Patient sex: F
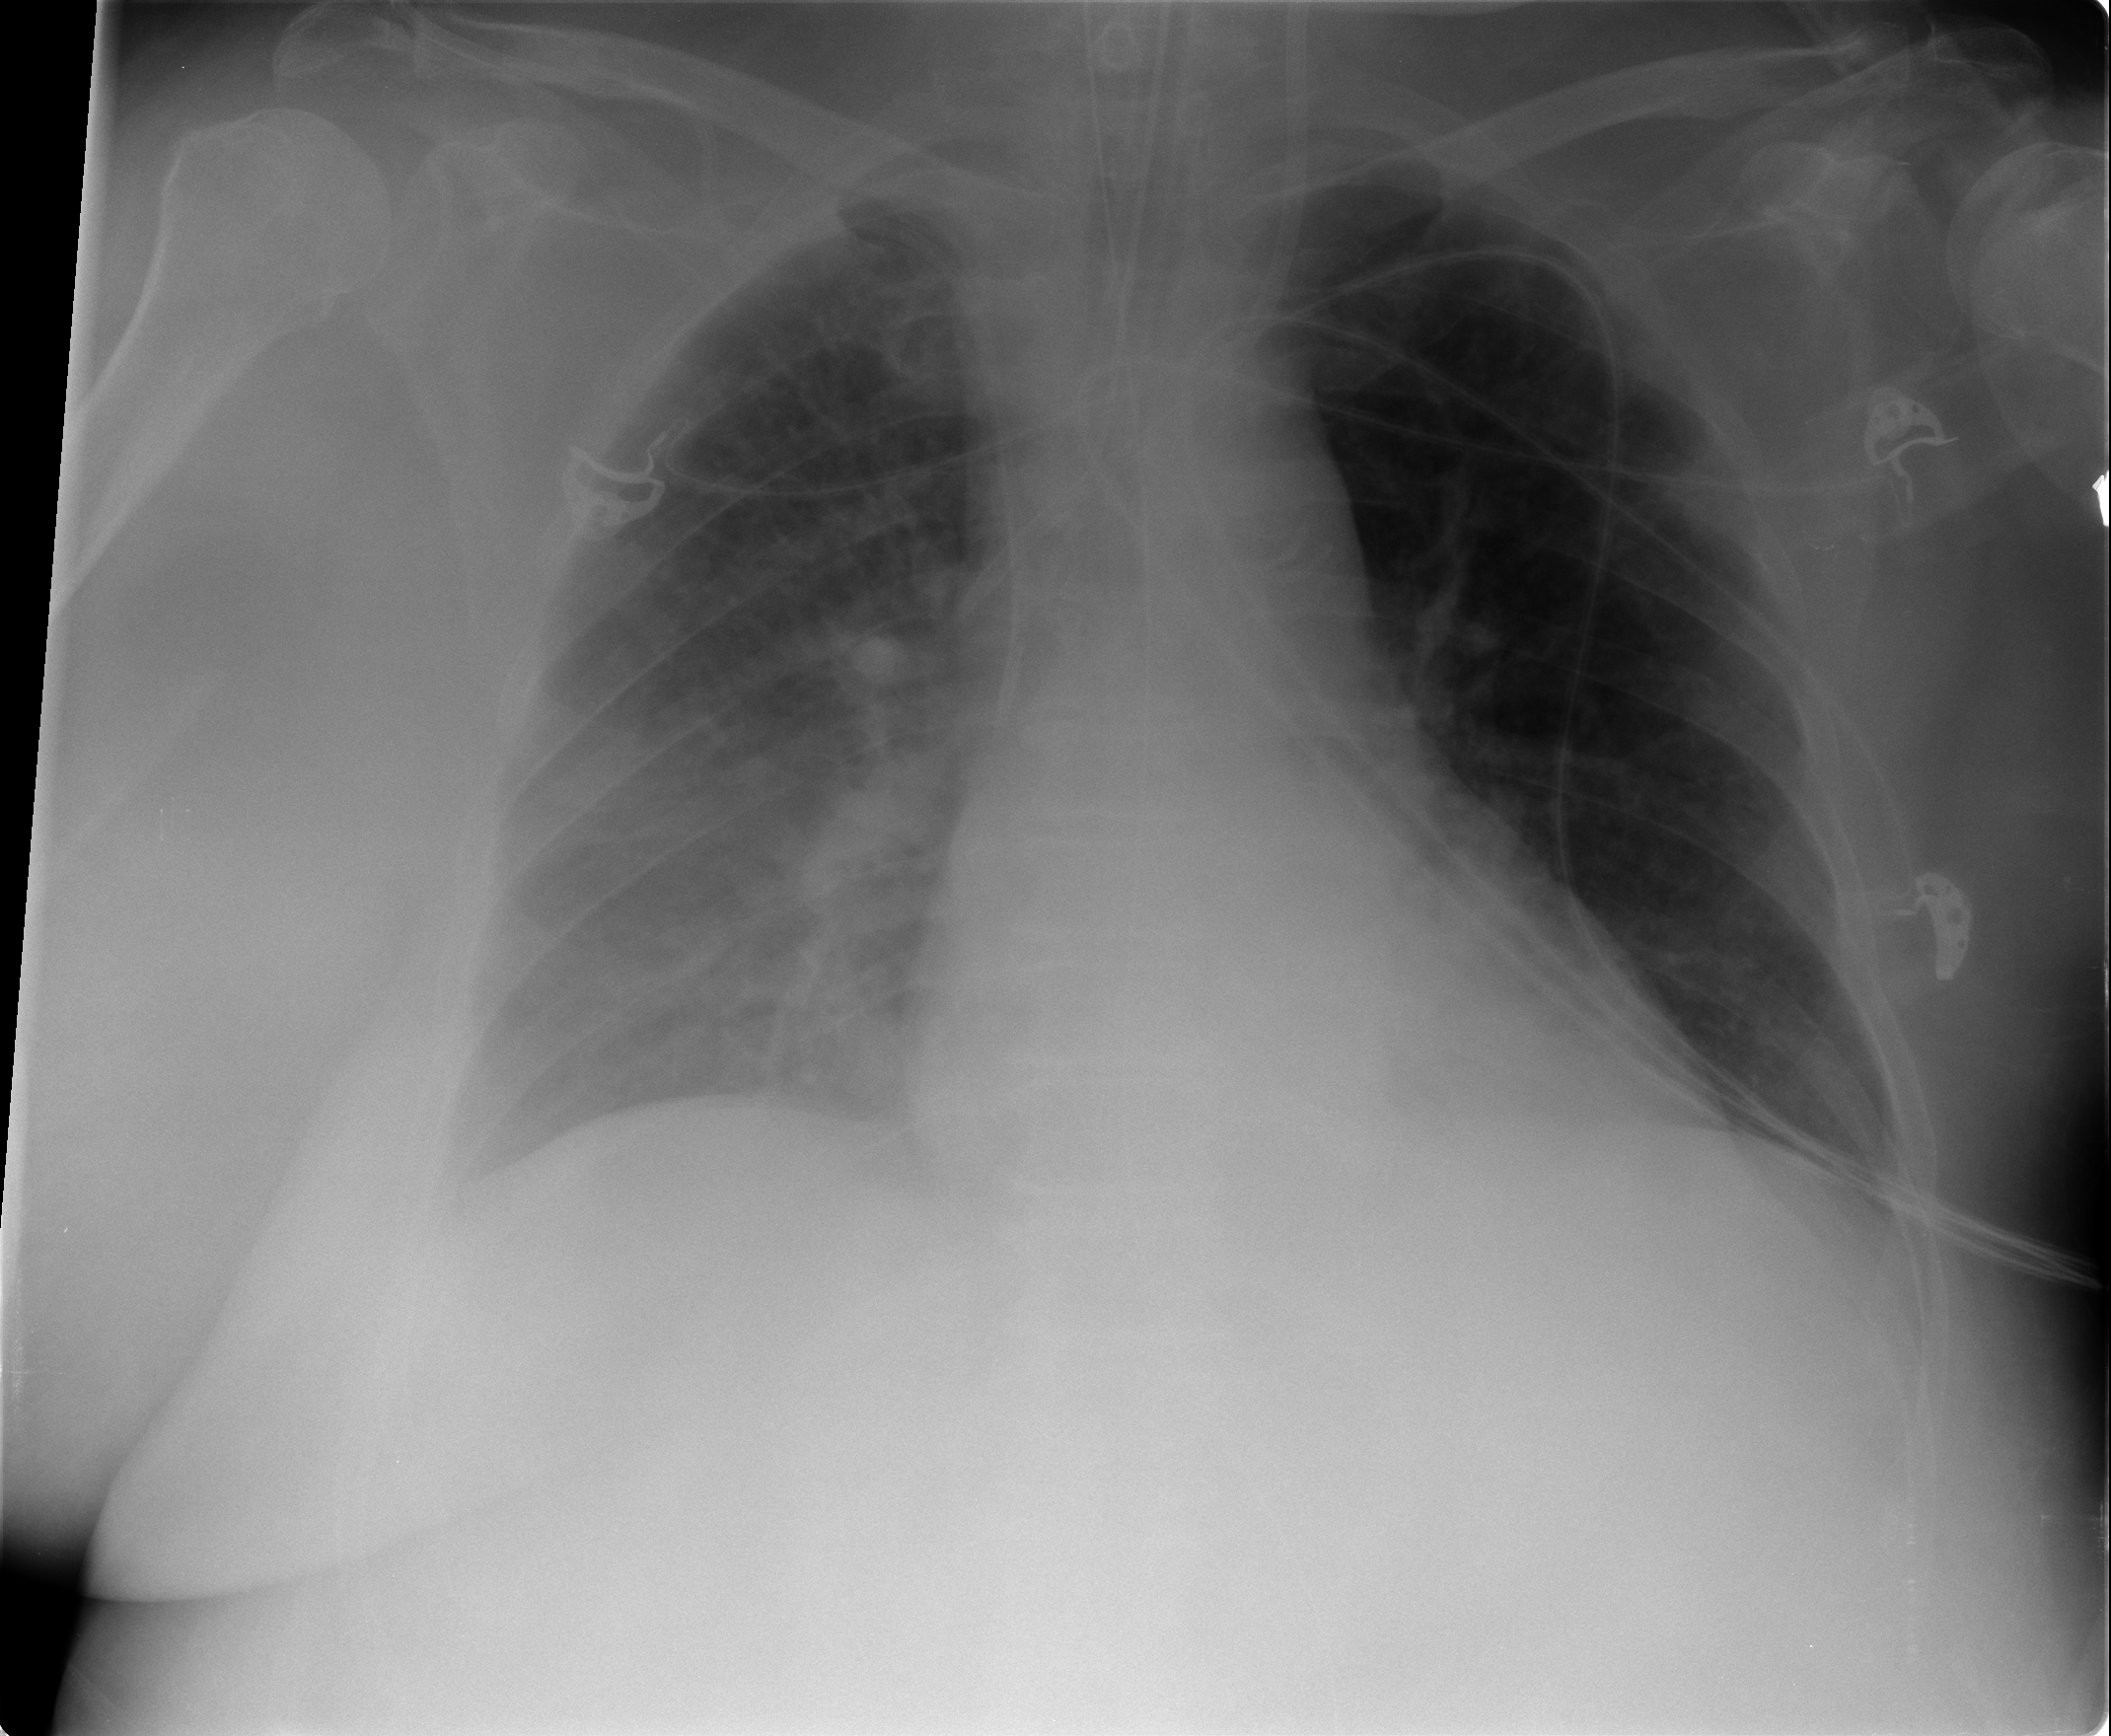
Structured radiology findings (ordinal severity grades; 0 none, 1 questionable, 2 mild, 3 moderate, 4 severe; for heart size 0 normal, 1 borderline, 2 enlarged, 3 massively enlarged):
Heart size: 1
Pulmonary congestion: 0
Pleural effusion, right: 3
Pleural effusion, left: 1
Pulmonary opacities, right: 1
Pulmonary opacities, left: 2
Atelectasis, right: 2
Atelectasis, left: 1